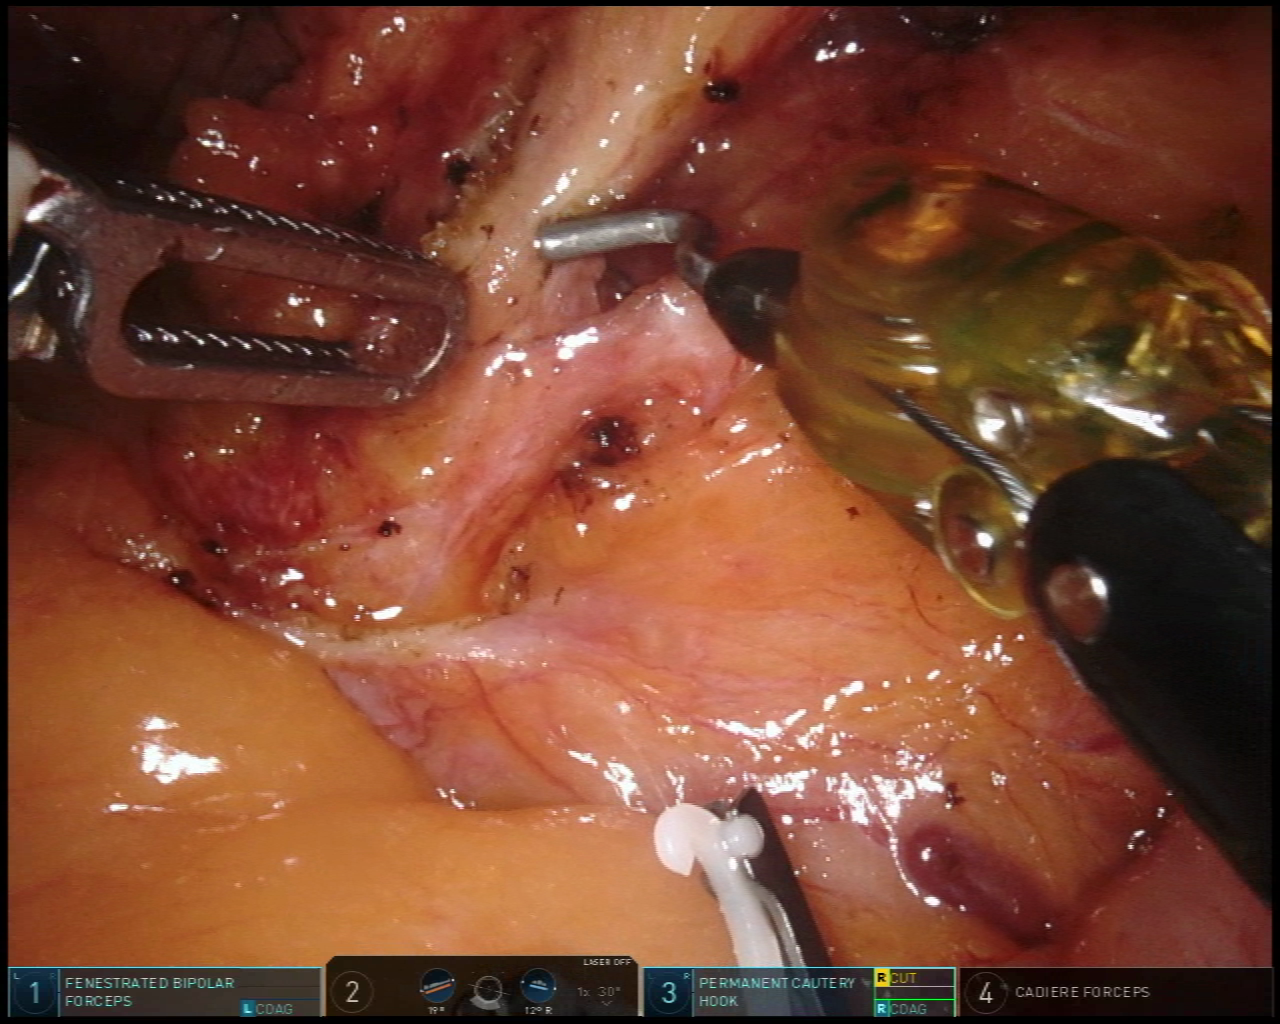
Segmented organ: inferior_mesenteric_artery
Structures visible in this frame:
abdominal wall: no
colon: no
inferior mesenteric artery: yes
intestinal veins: no
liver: no
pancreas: no
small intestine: yes
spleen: no
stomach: no
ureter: no
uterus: no
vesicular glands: no